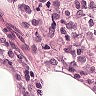
Metastatic tissue present: yes